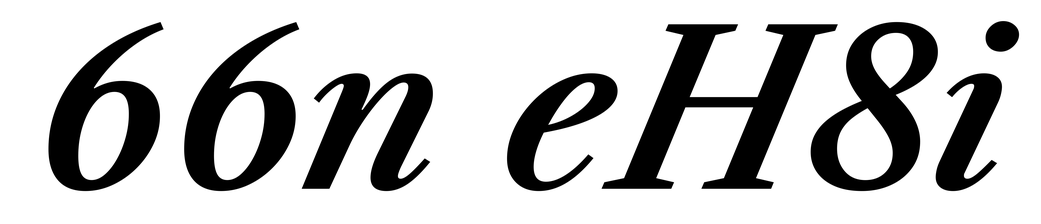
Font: LibreCaslonText-Italic_SemiBold_Italic